An envelope spectrum derived from a bearing vibration measurement is shown; the reference markers locate BPFO, BPFI, BSF and FTF for this bearing geometry and shaft speed. Diagnose the bearing from this image, choosing from: normal, inner_race, outer_race, ball.
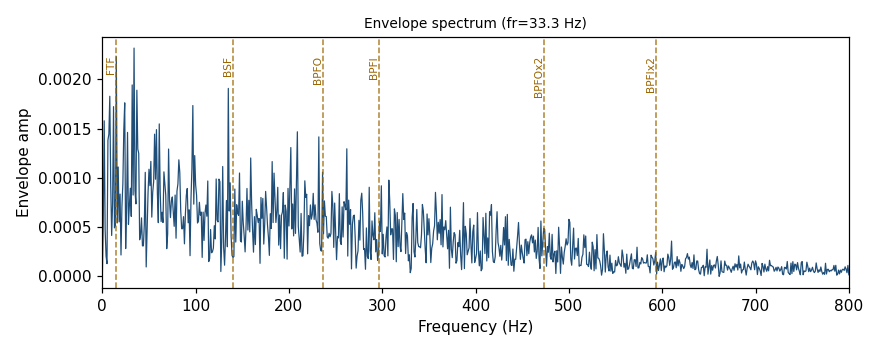
Answer: normal